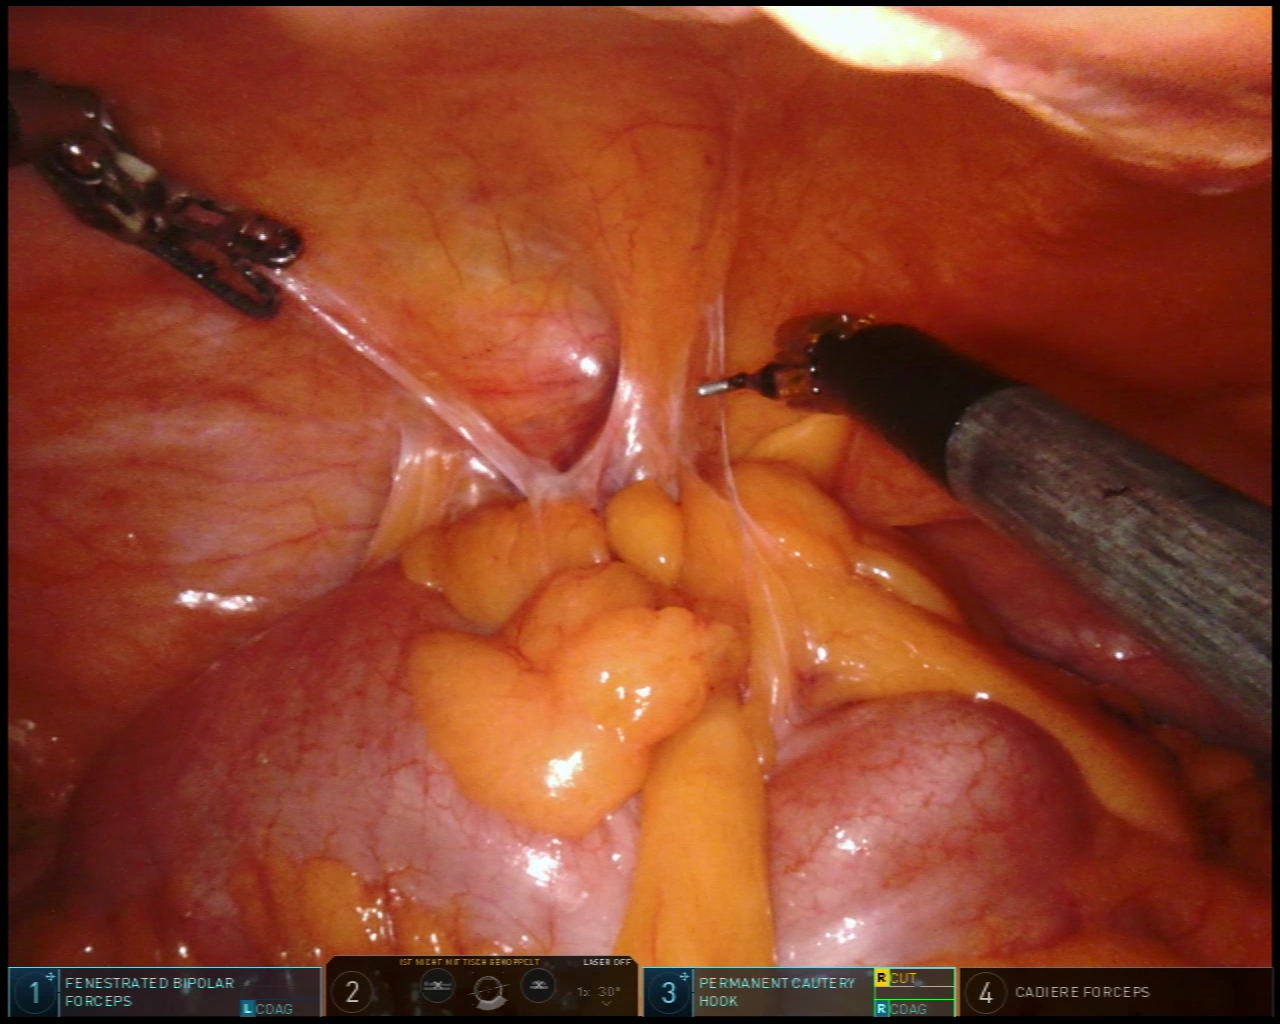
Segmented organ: abdominal_wall
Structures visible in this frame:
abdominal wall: yes
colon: yes
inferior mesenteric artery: no
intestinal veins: no
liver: no
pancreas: no
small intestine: no
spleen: no
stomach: no
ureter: no
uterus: no
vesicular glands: no